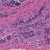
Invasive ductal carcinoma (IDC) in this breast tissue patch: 1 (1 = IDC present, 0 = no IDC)